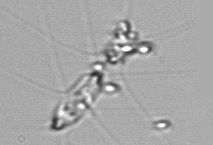
Label: Chaetoceros_didymus_TAG_external_flagellate